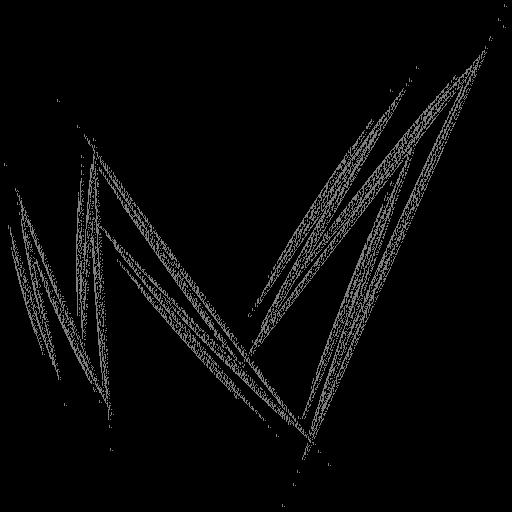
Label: bamboofern